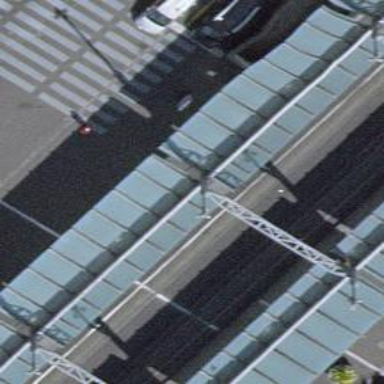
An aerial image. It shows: Tram stop with stop position for public transport.